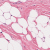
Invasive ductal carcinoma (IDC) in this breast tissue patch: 1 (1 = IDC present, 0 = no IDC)